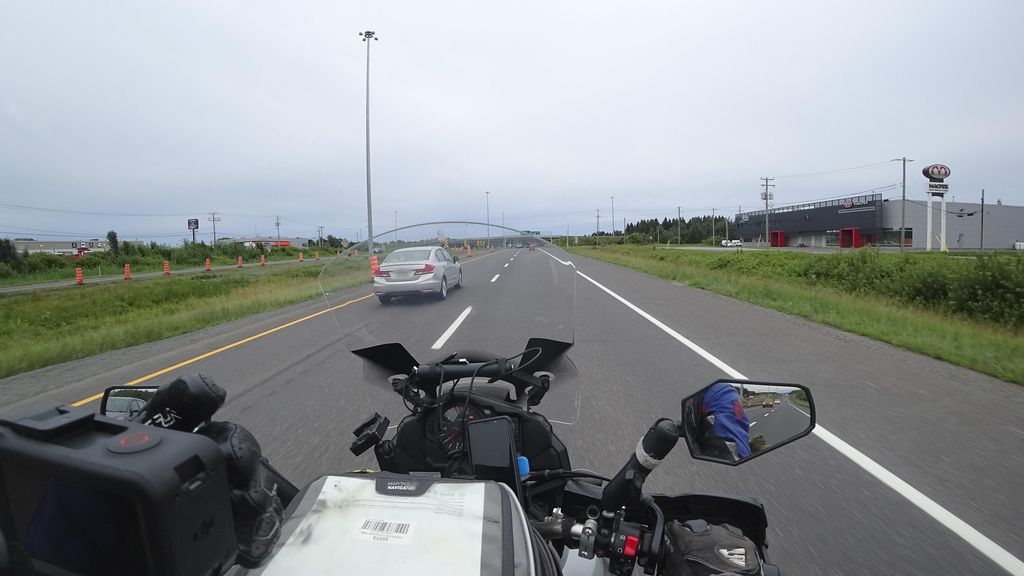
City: quebec_city